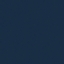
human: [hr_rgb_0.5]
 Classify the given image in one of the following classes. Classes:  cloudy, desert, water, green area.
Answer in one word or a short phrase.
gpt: water